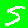
Digit: 5